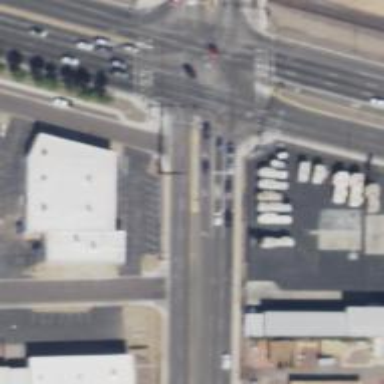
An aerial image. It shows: Solid stop line on the road.